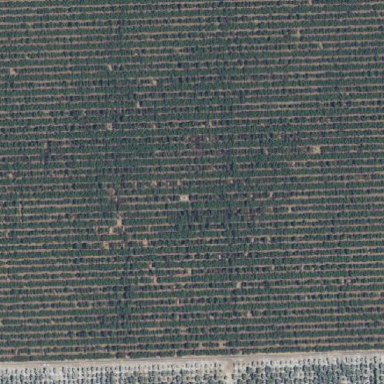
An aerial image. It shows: Orchard.